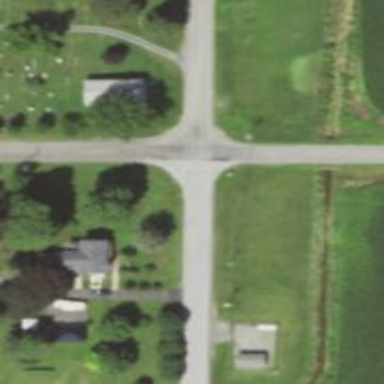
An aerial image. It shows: Unclassified road.